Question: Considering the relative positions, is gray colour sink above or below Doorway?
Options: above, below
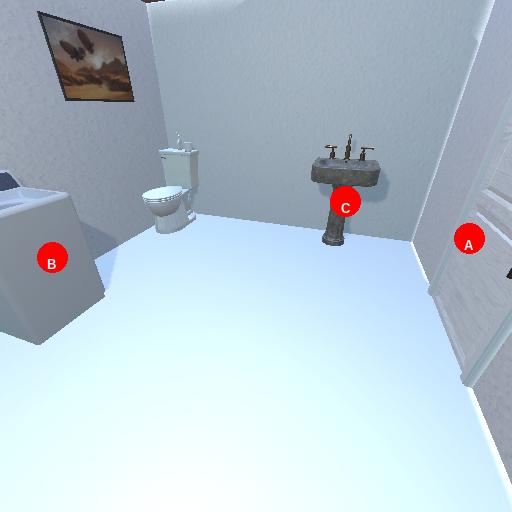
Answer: above